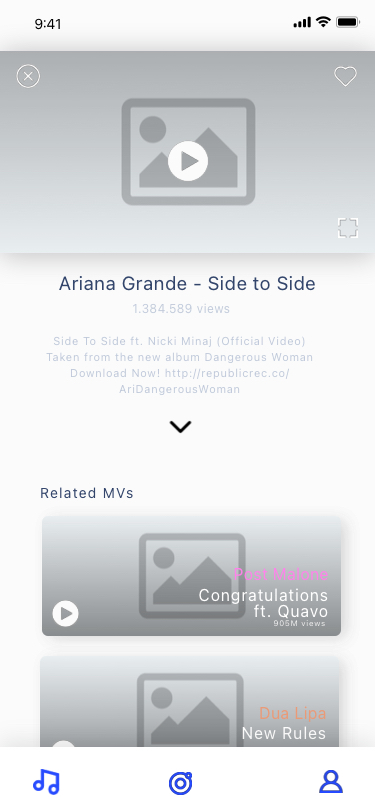
Text in this UI design:
Related MVs